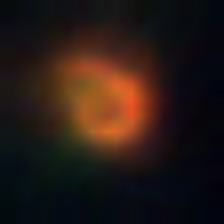
Taxon: NanoPlankton
Group: Other